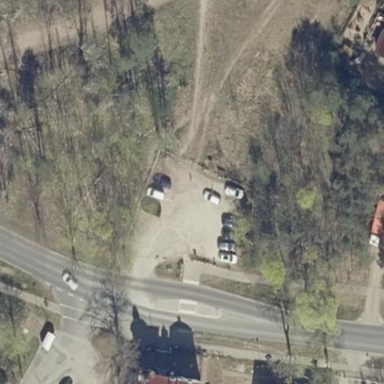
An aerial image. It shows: Parking area with surface.